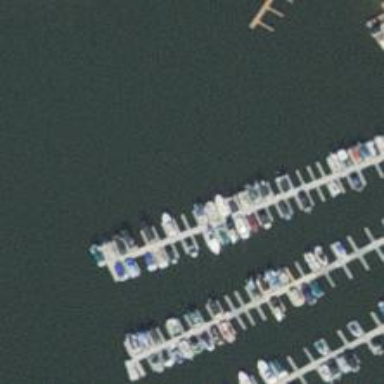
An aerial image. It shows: Man-made pier.